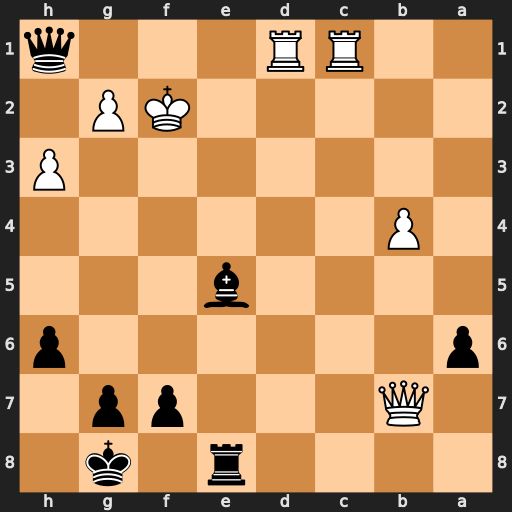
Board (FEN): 4r1k1/1Q3pp1/p6p/4b3/1P6/7P/5KP1/2RR3q
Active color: b
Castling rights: -
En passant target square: -
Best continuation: Bd4+ Rxd4 Qxc1